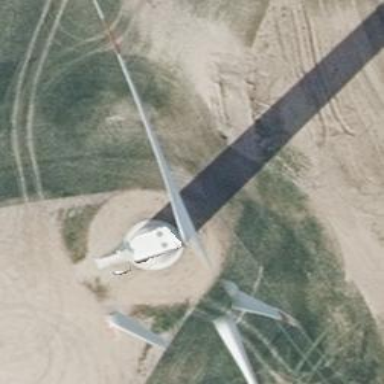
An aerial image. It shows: Wind generator powered by wind turbines of horizontal axis type. It is manufactured by Vestas.